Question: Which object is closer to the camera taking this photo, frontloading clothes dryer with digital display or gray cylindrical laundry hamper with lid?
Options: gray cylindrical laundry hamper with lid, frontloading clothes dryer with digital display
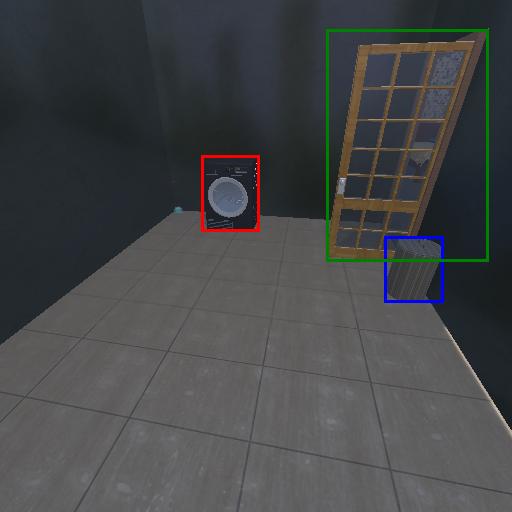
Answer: gray cylindrical laundry hamper with lid